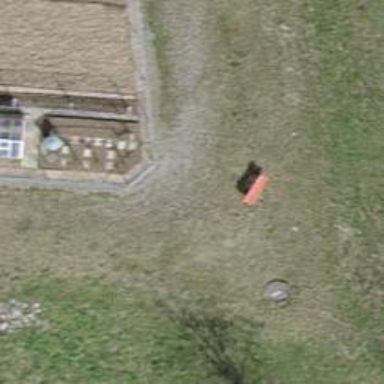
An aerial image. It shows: Red bench.